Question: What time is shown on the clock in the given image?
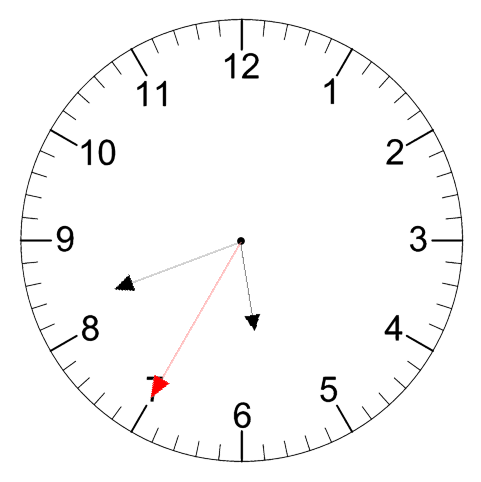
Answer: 05:41:35